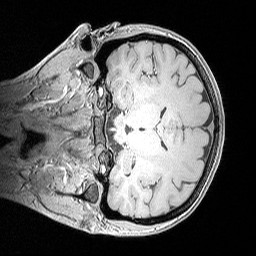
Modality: MP2RAGE
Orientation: coronal
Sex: female
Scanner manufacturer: siemens
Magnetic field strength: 3 T
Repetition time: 5 s
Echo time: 0.00292 s